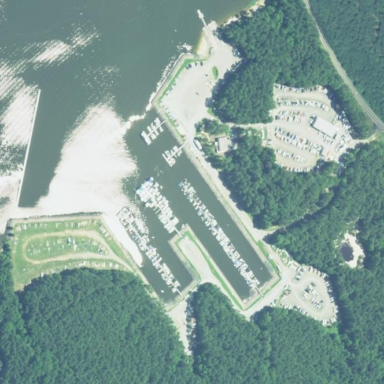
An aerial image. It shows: Marina on leisure land.